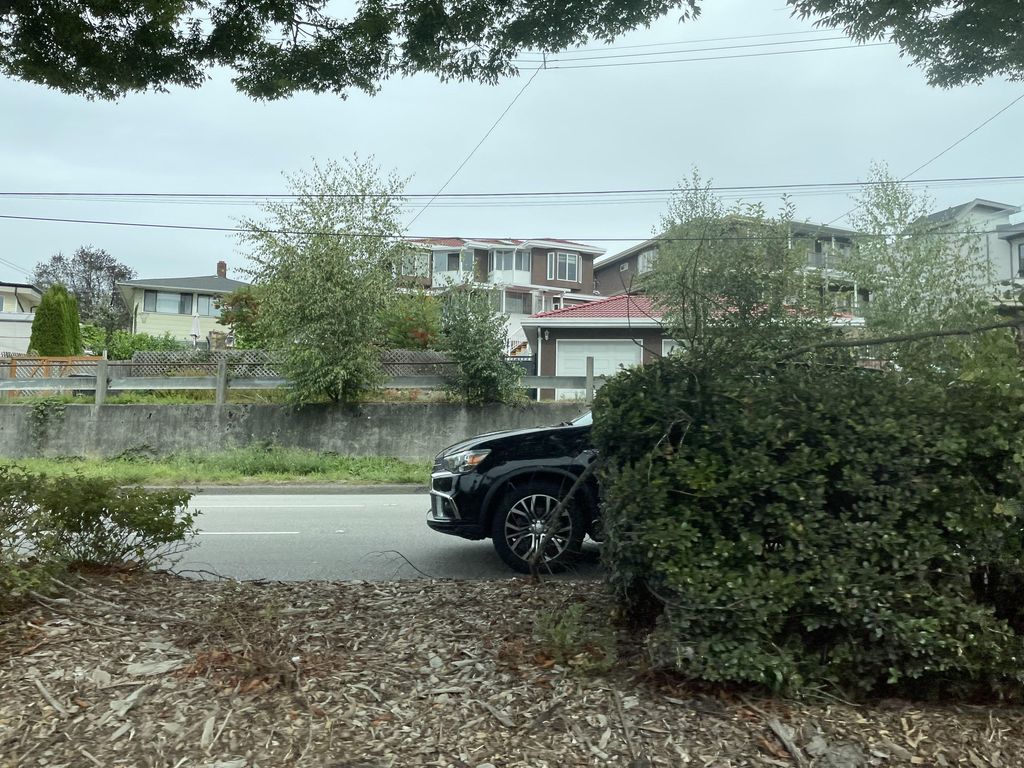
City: vancouver